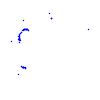
Particle: kaon